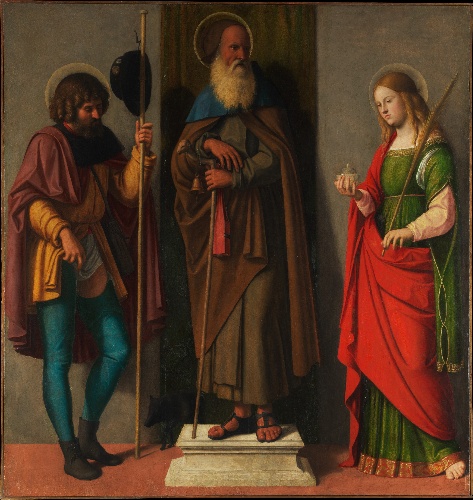
Title: Three Saints: Roch, Anthony Abbot, and Lucy
Artist: Cima da Conegliano (Giovanni Battista Cima)
Artist bio: Italian, Conegliano ca. 1459–1517/18 Venice or Conegliano
Date: ca. 1513
Object type: Painting
Classification: Paintings
Medium: Oil on canvas, transferred from wood
Dimensions: 50 1/2 x 48 in. (128.3 x 121.9 cm)
Department: European Paintings
Credit line: Rogers Fund, 1907
Accession year: 1907
Repository: Metropolitan Museum of Art, New York, NY
Tags: Men|Women|Saints|Pigs|Saint Anthony